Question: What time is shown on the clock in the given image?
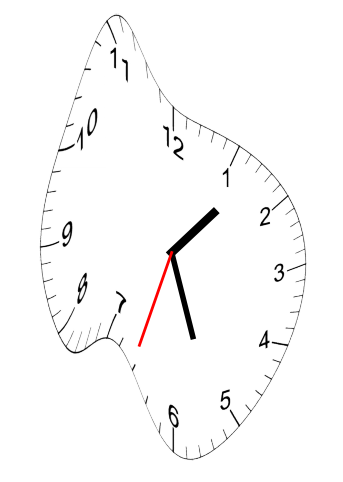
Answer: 01:26:33